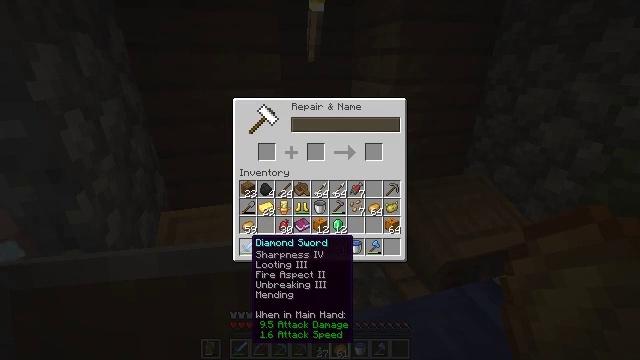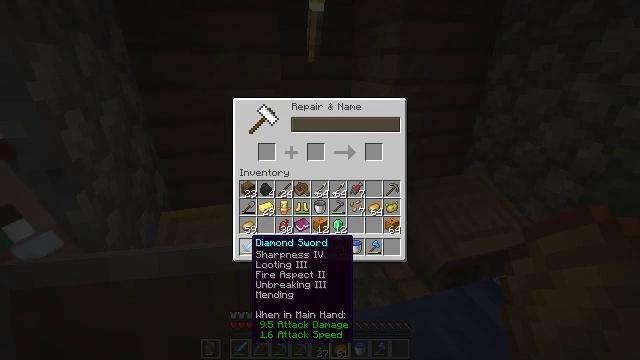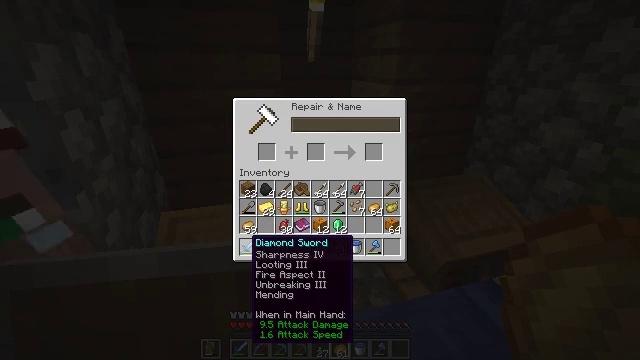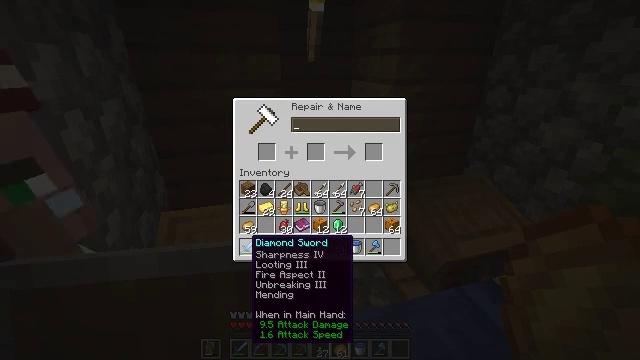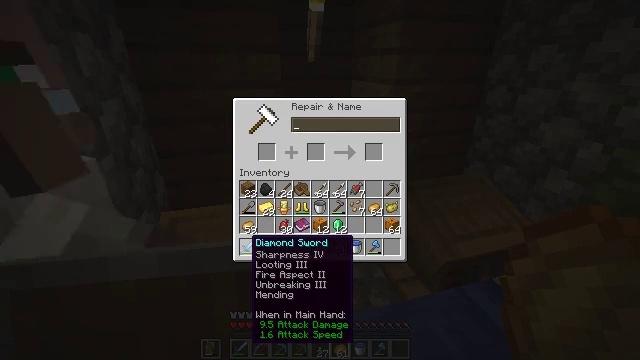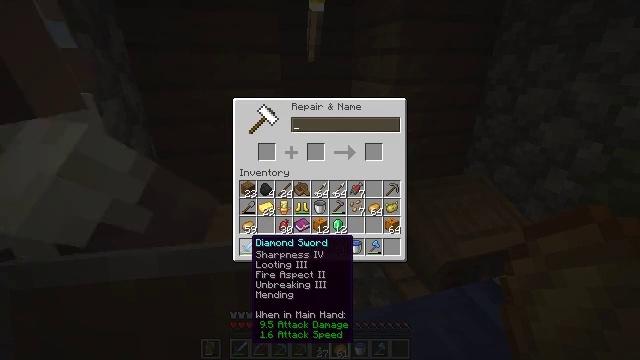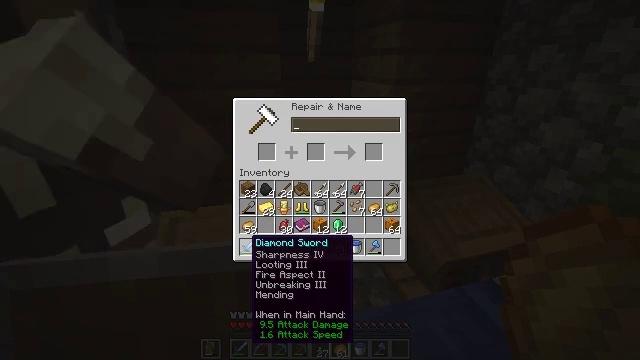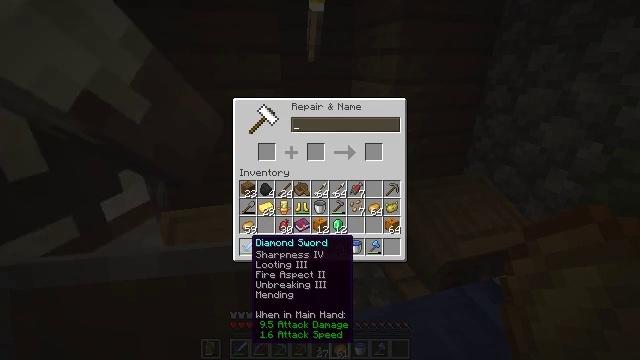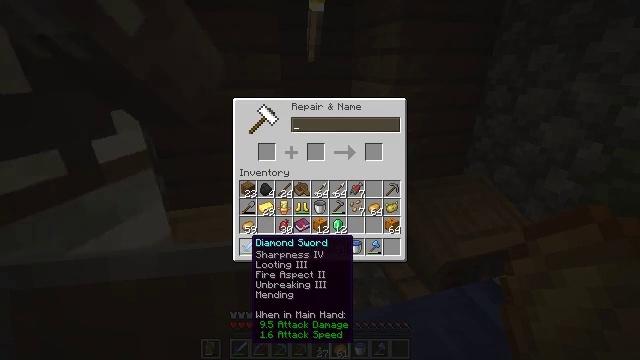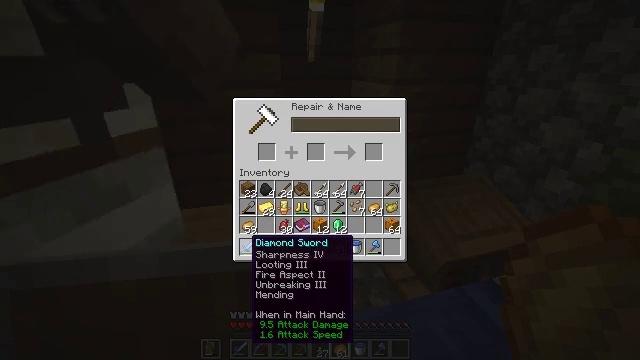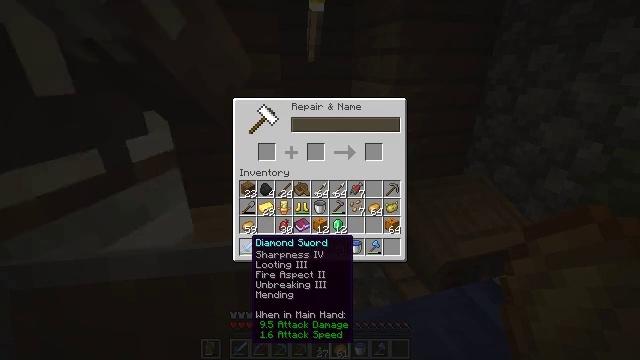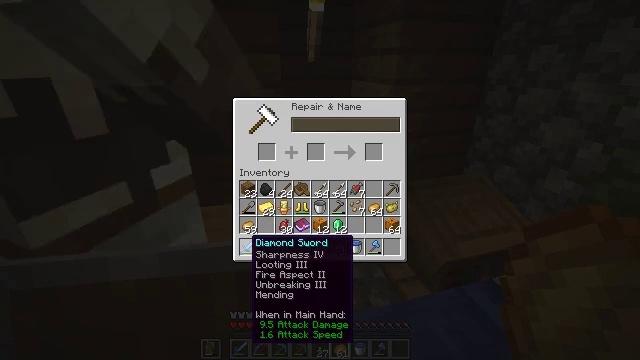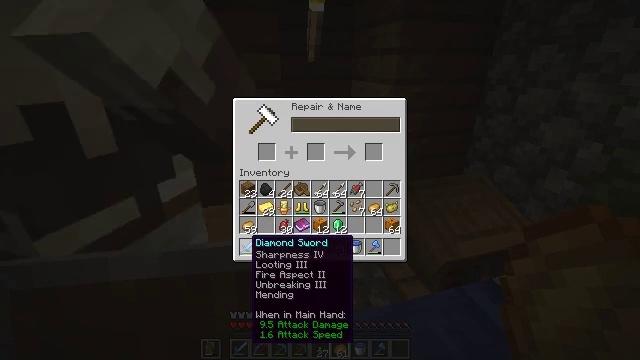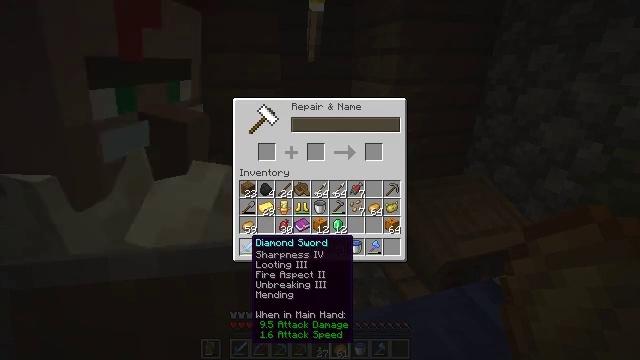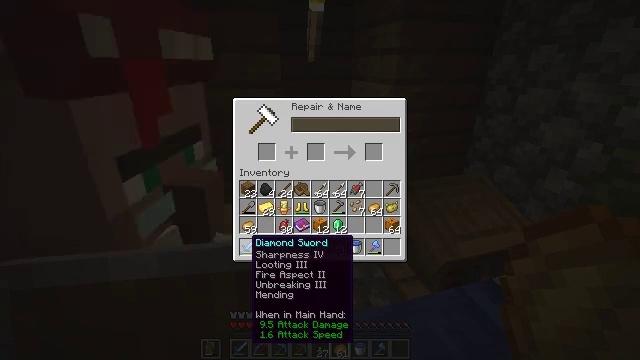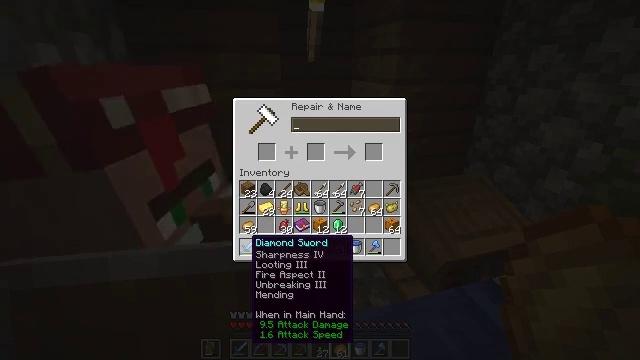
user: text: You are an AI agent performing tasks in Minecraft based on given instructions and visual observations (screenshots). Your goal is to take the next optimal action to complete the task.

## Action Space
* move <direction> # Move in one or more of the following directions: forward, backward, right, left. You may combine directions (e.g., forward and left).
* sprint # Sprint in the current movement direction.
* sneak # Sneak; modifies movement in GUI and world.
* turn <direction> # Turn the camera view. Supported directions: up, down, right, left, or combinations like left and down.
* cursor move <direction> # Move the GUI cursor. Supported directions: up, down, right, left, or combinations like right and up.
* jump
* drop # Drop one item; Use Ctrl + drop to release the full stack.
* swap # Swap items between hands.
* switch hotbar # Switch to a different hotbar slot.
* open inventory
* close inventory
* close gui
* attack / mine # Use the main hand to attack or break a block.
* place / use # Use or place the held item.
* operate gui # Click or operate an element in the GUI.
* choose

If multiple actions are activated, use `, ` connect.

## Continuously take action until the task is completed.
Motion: motion action
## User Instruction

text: Make a melon using melon slices.
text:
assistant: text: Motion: no_op
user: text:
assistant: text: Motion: no_op
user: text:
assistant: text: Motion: no_op
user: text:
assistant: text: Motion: no_op
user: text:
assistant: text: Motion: no_op
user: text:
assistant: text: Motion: no_op
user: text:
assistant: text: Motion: no_op
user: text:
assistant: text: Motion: no_op
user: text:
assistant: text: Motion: no_op
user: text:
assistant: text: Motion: no_op
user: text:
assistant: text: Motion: no_op
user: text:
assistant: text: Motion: no_op
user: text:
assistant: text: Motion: no_op
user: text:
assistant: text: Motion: no_op
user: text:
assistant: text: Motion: no_op
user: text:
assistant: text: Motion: no_op
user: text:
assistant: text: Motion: no_op
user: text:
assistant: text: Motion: no_op
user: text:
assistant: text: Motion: no_op
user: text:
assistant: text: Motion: no_op
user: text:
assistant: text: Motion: no_op
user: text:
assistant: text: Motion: no_op
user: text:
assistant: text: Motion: no_op
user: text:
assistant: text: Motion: no_op
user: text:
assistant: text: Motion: no_op
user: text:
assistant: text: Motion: no_op
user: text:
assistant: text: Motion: no_op
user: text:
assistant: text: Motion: no_op
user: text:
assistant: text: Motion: no_op
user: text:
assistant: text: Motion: no_op